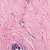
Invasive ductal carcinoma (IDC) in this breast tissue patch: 0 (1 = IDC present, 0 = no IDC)